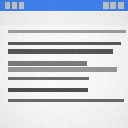
Screen state: on